Question: Installed HHVM on Nginx. Plain PHP and HH files are working fine.
Now I am going to wrap the site with Silex.
Installed Silex and now changed the Nginx default site conf to this based on Silex documentation: <URL>
'''
server {
root /vagrant/hhvm;
#site root is redirected to the app boot script
location = / {
try_files @site @site;
}
#all other locations try other files first and go to our front controller if none of them exists
location / {
try_files $uri $uri/ @site;
}
#return 404 for all php files as we do have a front controller
location ~ \.php$ {
return 404;
}
location @site {
fastcgi_pass unix:/var/run/php-fpm/www.sock;
include fastcgi_params;
fastcgi_param SCRIPT_FILENAME $document_root/index.php;
#uncomment when running via https
#fastcgi_param HTTPS on;
}
}
'''
Now it simply won't work. "/" and "/code" visits all gives me a 502 error.
Any hints?
Now I changed the 'fastcgi_pass' from 'unix:/var/run/php-fpm/www.sock' to '127.0.0.1:9000' and new issues.
1. Visiting "/" is OK.
2. Visiting "/lib"is 404.
My Silex code like this:
'''
$app->get('/lib', function() use ($app)
{
$dir=__DIR__;
return $app['twig']->render('index.html.twig');
});
'''
I have tried to put an '.htaccess' in the root directory but no help.
I have changed my Silex code a bit:
'''
$app->get('lib/', function() use ($app)
{
$dir=__DIR__;
dump($dir);die();
});
'''
Now if I visited "localhost/lib/", still 404, but, "localhost/index.php/lib" is working fine.
The 404 page screen shot is attached. It seems like the Nginx internal 404?

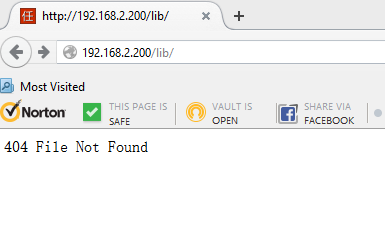
Answer: You can try this:
'''
server {
root /vagrant/hhvm;
index index.php;
location / {
try_files $uri $uri/ /index.php?args;
if (!-e $request_filename) {
rewrite ^/(.*)$ /index.php last;
}
}
location ~ \.php$ {
fastcgi_pass 127.0.0.1:9000;
include fastcgi_params;
fastcgi_param SCRIPT_FILENAME $document_root$fastcgi_script_name;
#uncomment when running via https
#fastcgi_param HTTPS on;
}
}
'''